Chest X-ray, AP view. Patient: 18 years old, sex M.
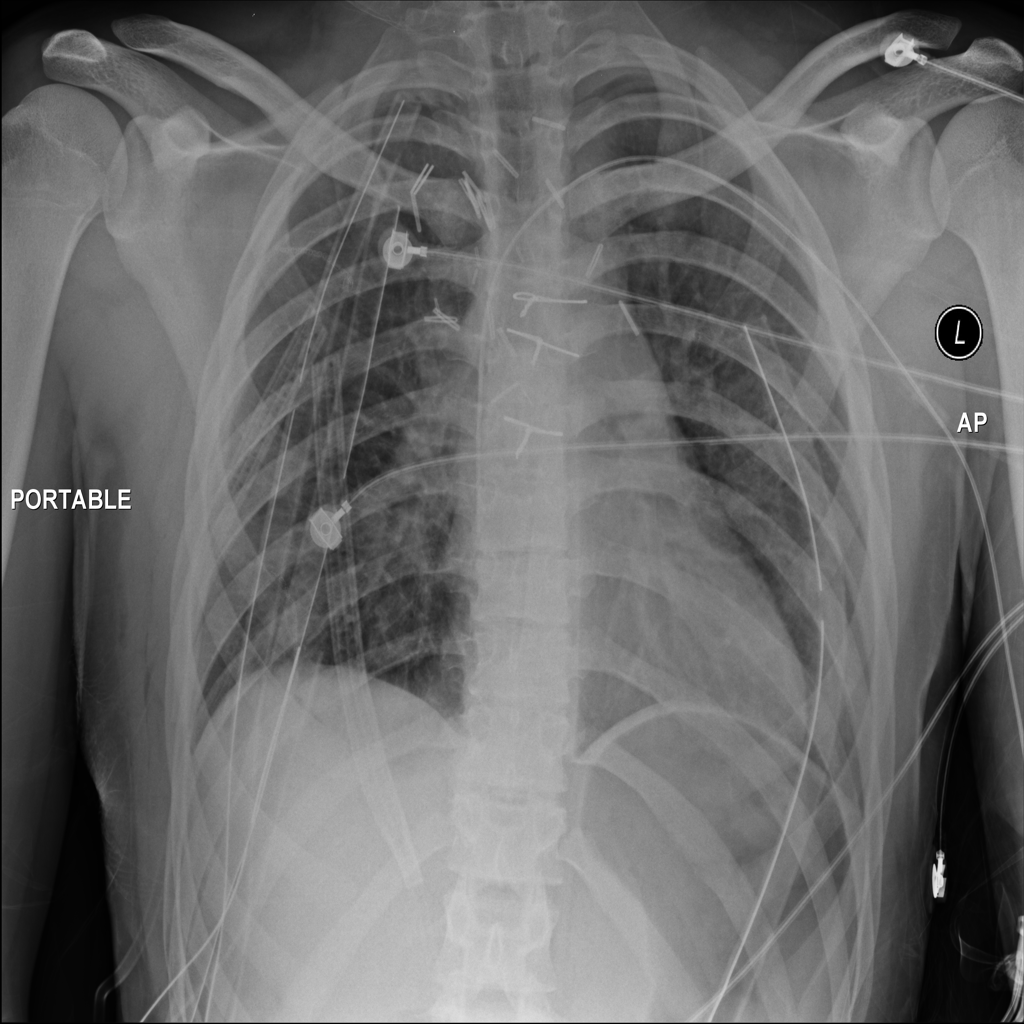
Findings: Pneumothorax